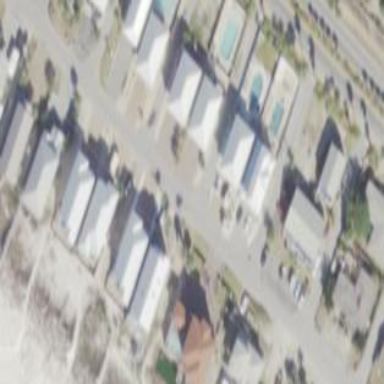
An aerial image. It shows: Residential area consisting of single-family homes.